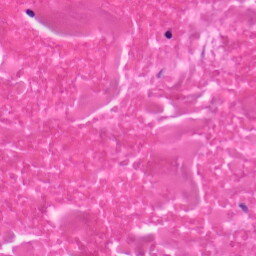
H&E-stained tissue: Skin